Aerial crown-view tile of a tropical tree (Barro Colorado Island, Panama), acquired 20240813:
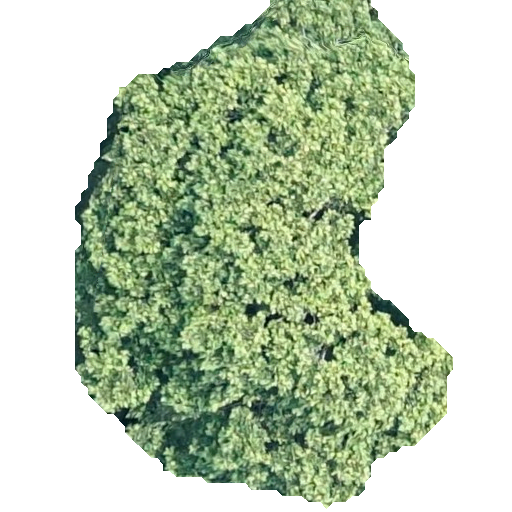
Species: Dipteryx oleifera
GBIF accepted scientific name: Dipteryx oleifera
Crown area: 207.854 m²